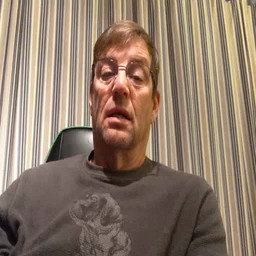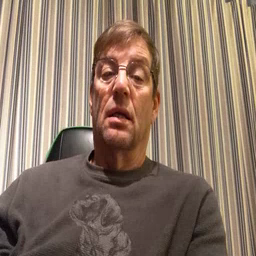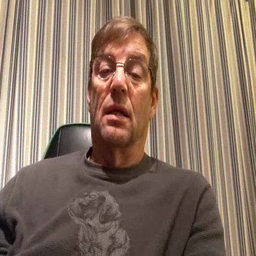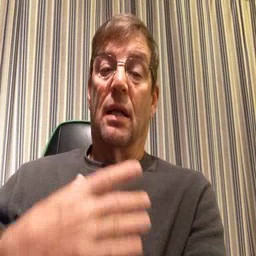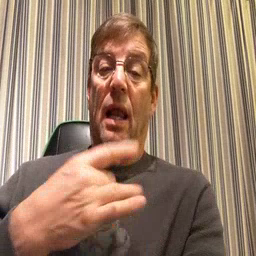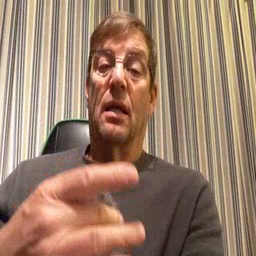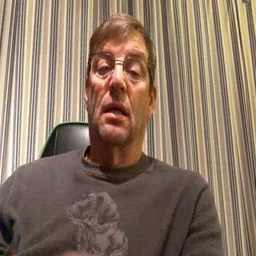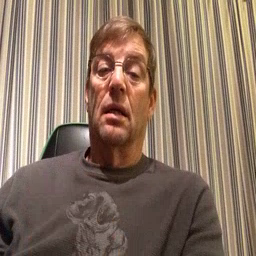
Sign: like